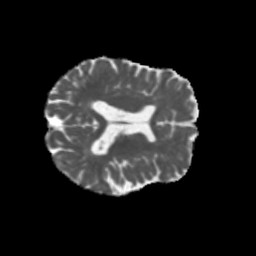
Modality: MD
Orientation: axial
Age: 76
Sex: female
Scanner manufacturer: siemens
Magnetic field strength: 3 T
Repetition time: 5.47 s
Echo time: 0.0854 s